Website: bh-photo
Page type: payment
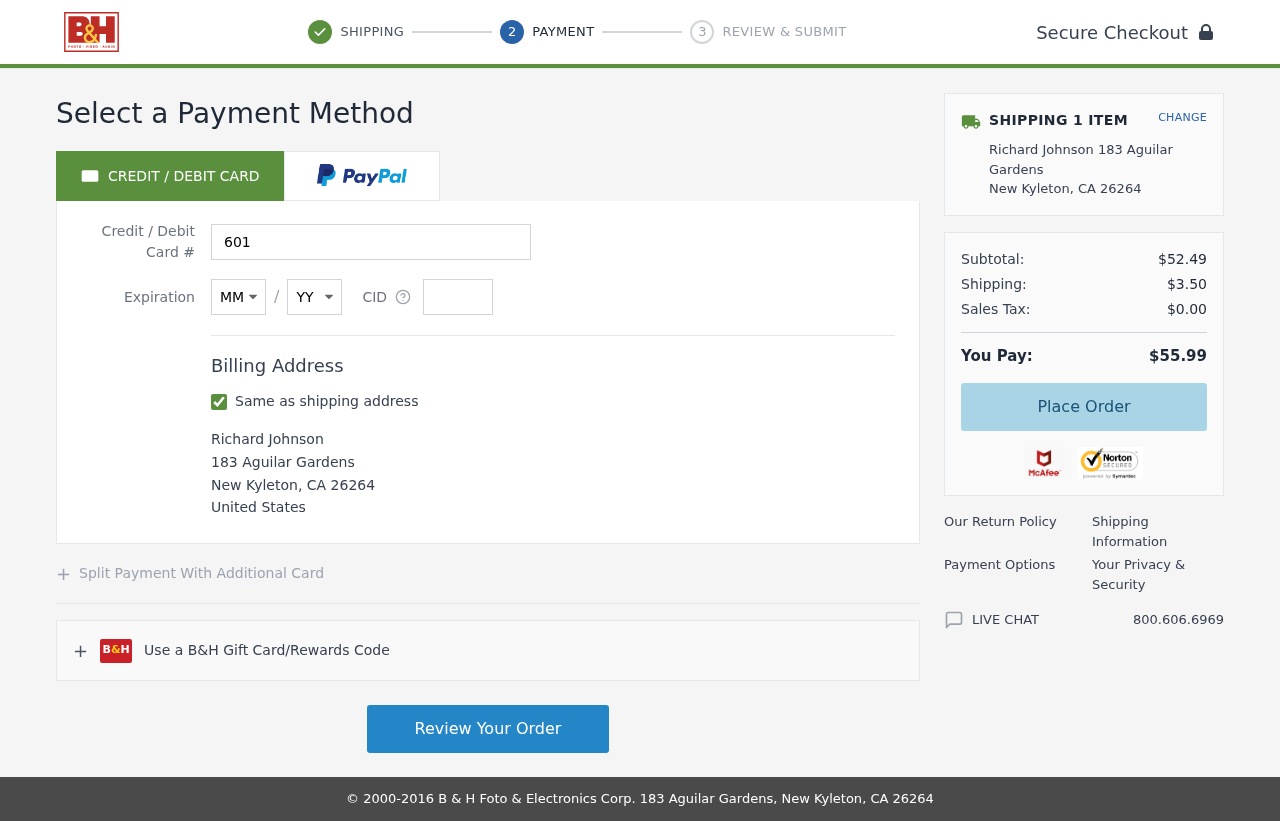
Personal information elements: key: PII_CARD_CVV
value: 692
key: PII_CARD_EXPIRY_MONTH
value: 07
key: PII_CARD_EXPIRY_YEAR
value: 29
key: PII_CARD_NUMBER
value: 6011 3316 2427 2509
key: PII_CITY
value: New Kyleton
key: PII_COUNTRY
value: United States
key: PII_FULLNAME
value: Richard Johnson
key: PII_POSTCODE
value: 26264
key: PII_STATE_ABBR
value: CA
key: PII_STREET
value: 183 Aguilar Gardens
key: PII_FULLNAME2
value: Richard Johnson
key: PII_CITY2
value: New Kyleton
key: PII_STATE_ABBR2
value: CA
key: PII_POSTCODE_FULL
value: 26264
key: PII_POSTCODE_NUMERIC
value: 26264
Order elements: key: ORDER_NUM_ITEMS
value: SHIPPING 1 ITEM
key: ORDER_SUBTOTAL
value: $52.49
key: ORDER_SHIPPING_COST
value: $3.50
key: ORDER_TAX
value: $0.00
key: ORDER_TOTAL
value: $55.99